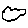
Label: cloud